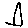
Label: triangle